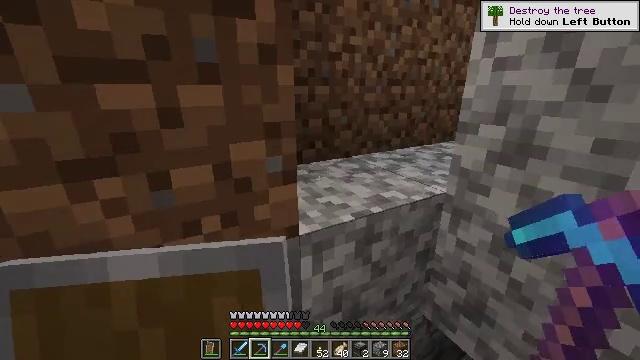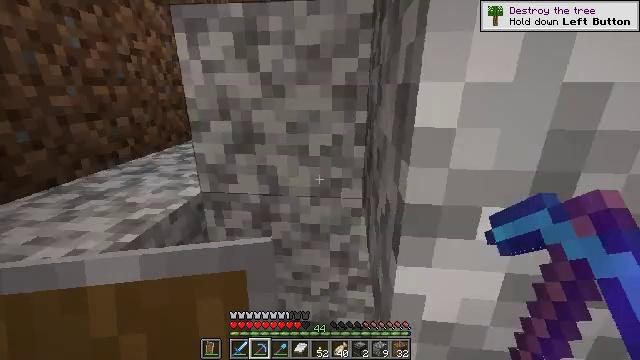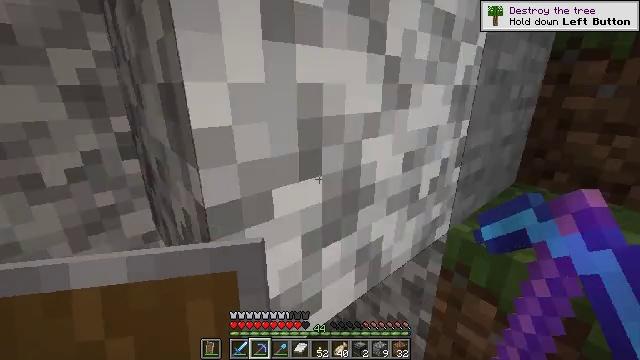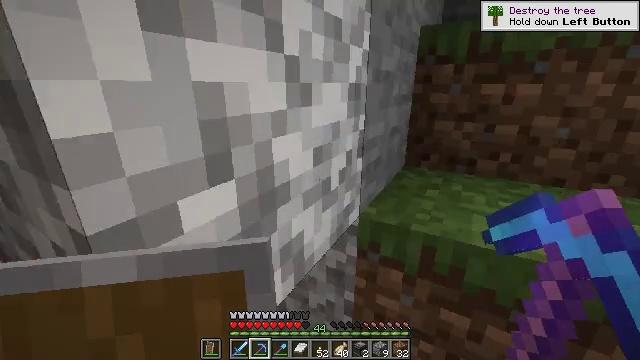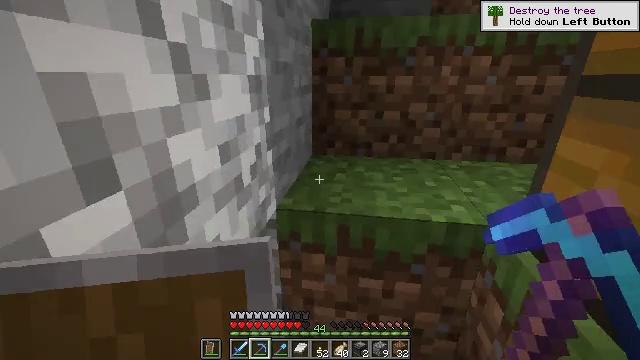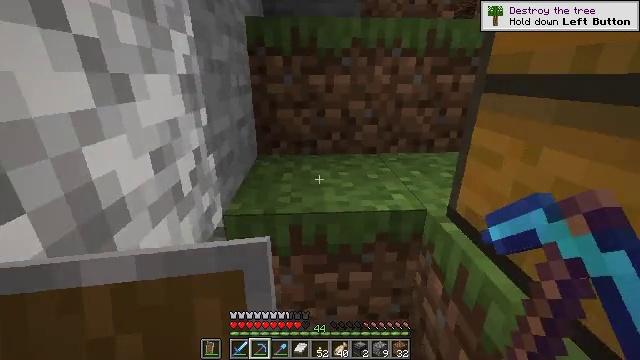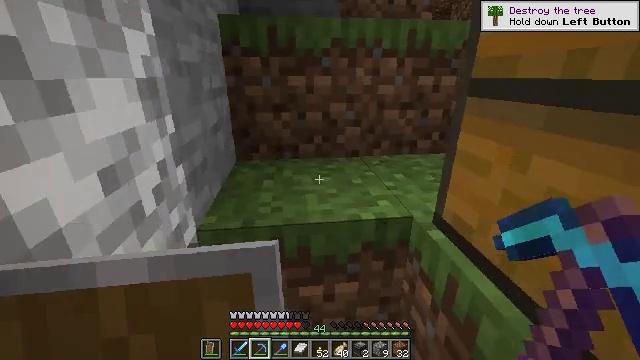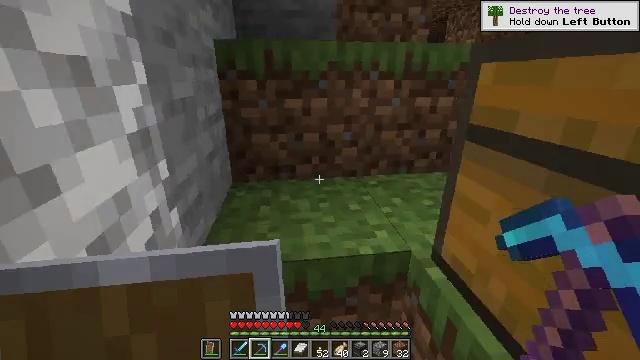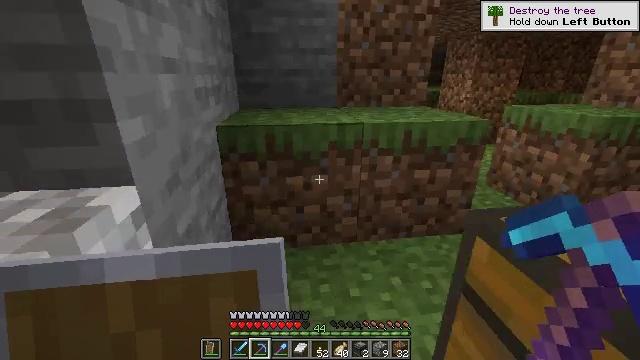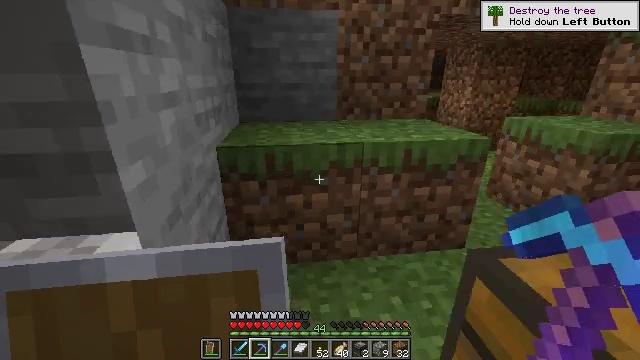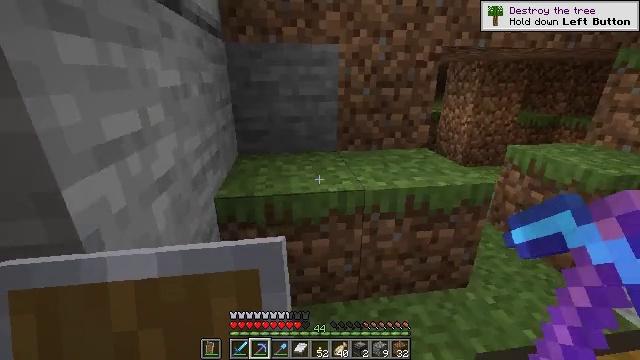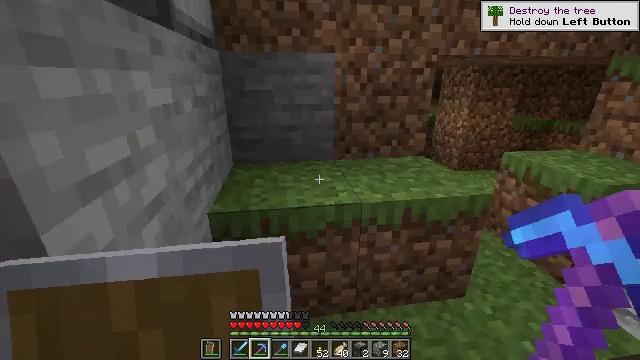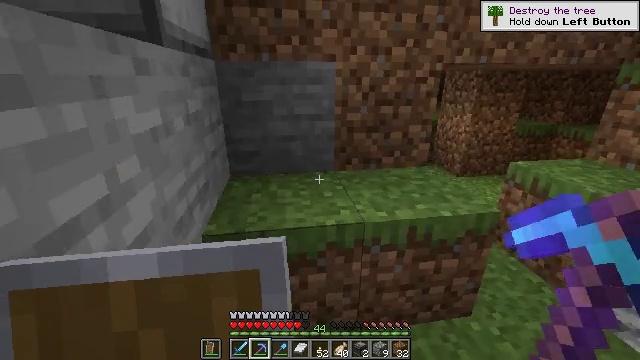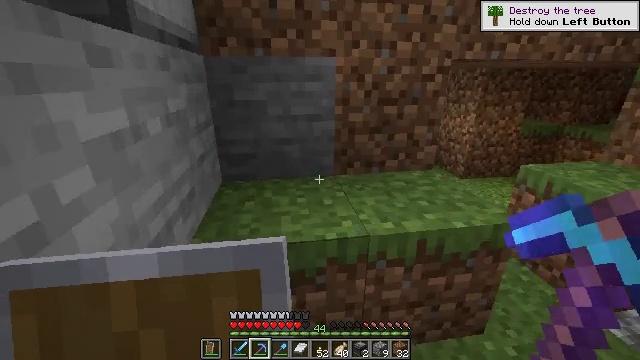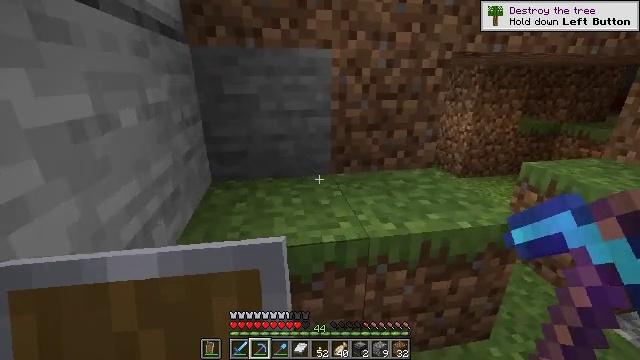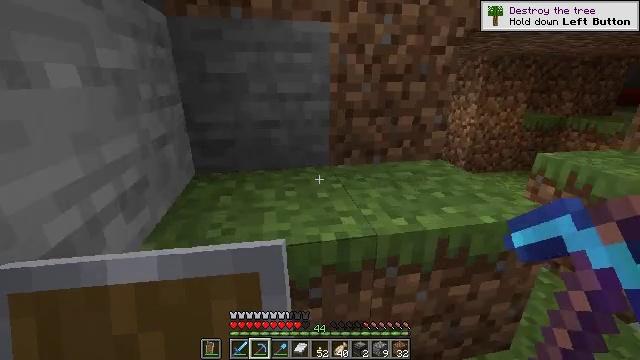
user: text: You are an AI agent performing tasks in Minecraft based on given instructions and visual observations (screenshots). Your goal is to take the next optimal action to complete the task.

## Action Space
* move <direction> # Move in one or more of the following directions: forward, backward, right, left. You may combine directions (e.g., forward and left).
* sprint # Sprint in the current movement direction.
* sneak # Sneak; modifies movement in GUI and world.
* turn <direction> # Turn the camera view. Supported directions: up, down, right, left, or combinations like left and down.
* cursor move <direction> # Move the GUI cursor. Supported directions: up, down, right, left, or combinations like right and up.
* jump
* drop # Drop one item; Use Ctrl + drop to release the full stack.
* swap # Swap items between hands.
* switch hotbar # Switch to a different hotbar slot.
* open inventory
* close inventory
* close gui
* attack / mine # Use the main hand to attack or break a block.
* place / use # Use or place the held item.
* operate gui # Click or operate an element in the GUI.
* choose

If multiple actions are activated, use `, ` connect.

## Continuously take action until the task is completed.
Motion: motion action
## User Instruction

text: Recycle the dropper by mining it.
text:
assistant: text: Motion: turn right
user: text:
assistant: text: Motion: turn right
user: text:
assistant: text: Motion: turn right
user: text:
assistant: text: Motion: turn right and down
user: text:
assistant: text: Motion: turn right
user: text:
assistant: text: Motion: move forward, turn right
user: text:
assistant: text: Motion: move forward, jump
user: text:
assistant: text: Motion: move forward, jump
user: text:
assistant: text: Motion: move forward, jump
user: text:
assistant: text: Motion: move forward, jump
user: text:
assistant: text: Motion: move forward, jump
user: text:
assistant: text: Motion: move forward, jump
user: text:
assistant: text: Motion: move forward
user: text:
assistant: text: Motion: move forward, turn right
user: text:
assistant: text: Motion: move forward
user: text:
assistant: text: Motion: no_op
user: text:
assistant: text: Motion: turn left
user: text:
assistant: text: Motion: turn left and up
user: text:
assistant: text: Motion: move forward, turn left and up, jump
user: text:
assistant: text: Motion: move forward, turn left and up, jump
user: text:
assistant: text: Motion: move forward and move right, turn left, jump
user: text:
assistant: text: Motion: move forward and move right, turn left
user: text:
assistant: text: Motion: move forward and move right, turn left
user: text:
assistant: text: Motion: move right, turn left
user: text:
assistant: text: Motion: move right, turn left
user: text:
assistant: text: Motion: turn left
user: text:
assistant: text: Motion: no_op
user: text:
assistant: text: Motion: attack / mine
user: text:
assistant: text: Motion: attack / mine
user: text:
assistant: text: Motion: attack / mine